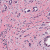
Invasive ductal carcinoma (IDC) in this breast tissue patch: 1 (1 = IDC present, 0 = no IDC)